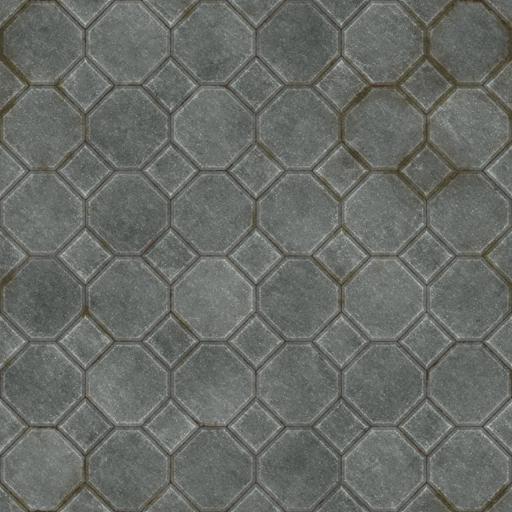
Tags: paved pavement paving stones